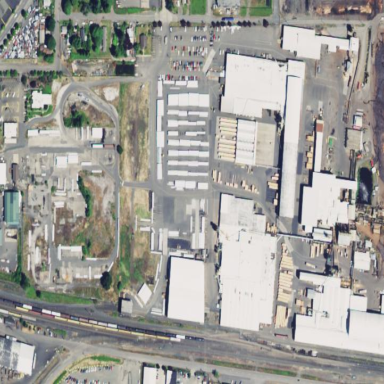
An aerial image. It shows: Industrial area with factory producing lumber.